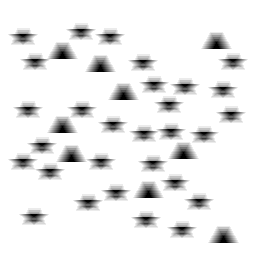
Squares: 0
Triangles: 9
Stars: 29
Total shapes: 38